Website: walmart
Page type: customer-info-address
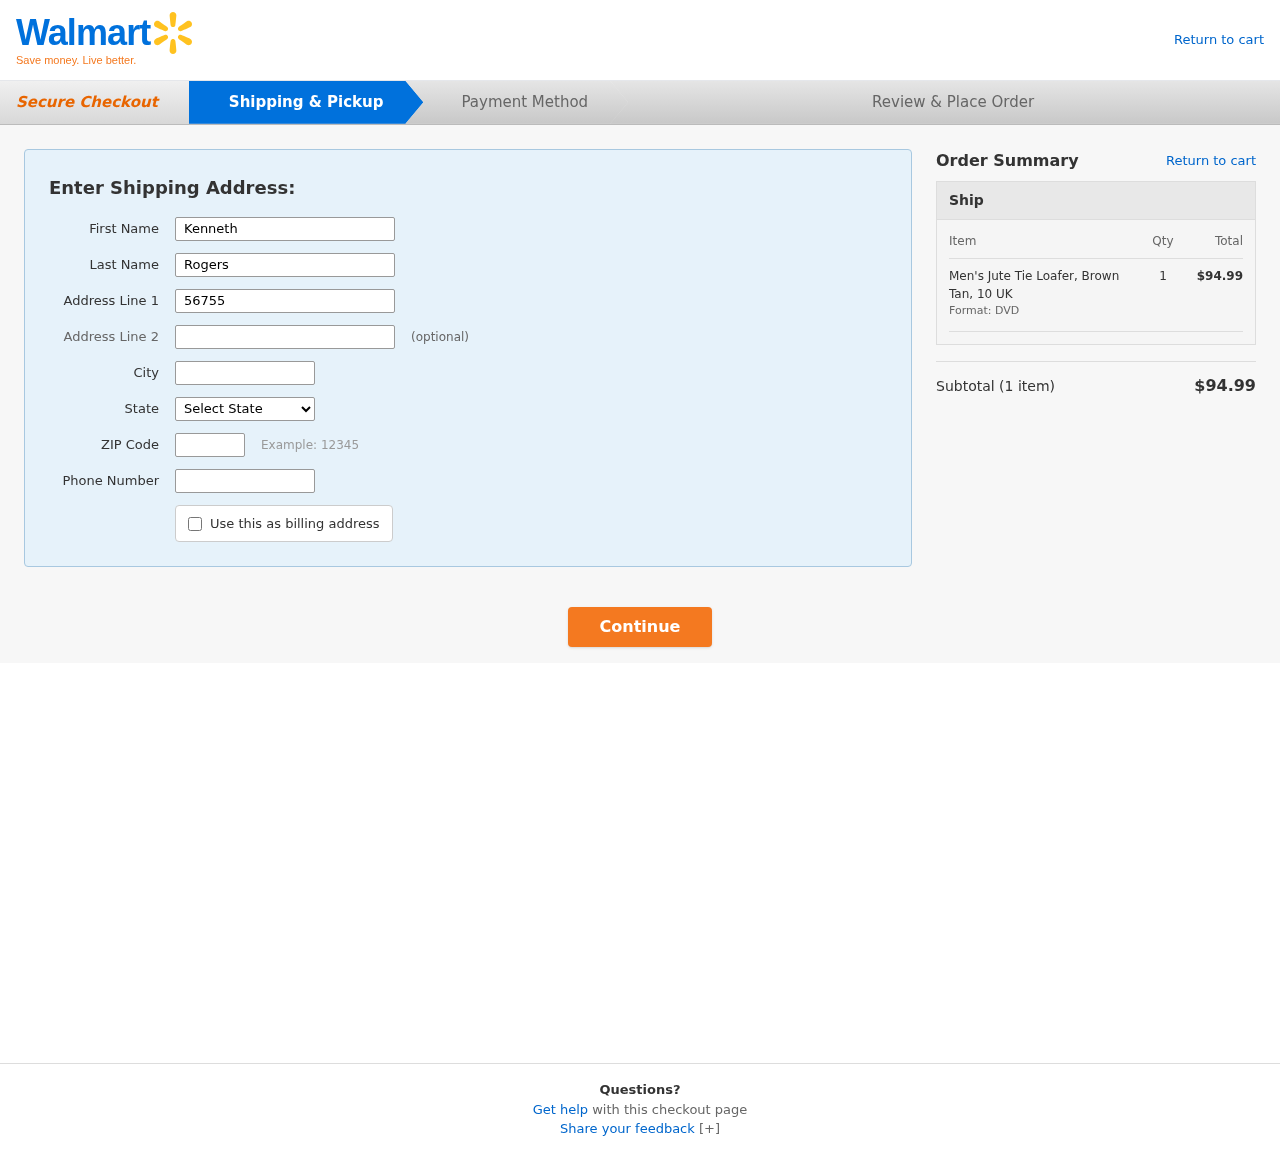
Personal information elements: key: PII_CITY
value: New Larryfurt
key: PII_FIRSTNAME
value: Kenneth
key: PII_LASTNAME
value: Rogers
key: PII_PHONE
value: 8959390084
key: PII_POSTCODE
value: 43402
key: PII_STATE
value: Alaska
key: PII_STREET
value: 56755 Leon Hollow
Product elements: key: PRODUCT1_NAME
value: Men's Jute Tie Loafer, Brown Tan, 10 UK
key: PRODUCT1_QUANTITY
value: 1
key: PRODUCT1_LINE_TOTAL
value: $94.99
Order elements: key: ORDER_NUM_ITEMS
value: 1
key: ORDER_SUBTOTAL
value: $94.99